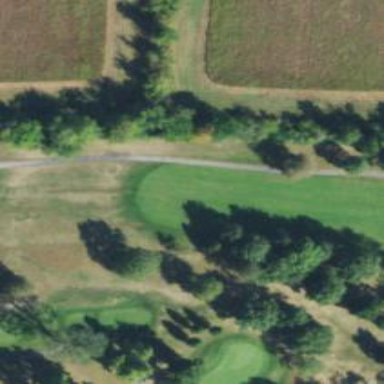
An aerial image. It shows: View of golf hole.